Interaction volume radius: 10 \u00c5
Interaction volume height: 15 \u00c5
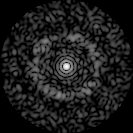
Disorder parameter: 0.8377